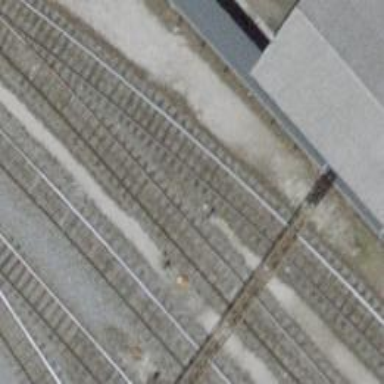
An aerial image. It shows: Single track railway in yard.